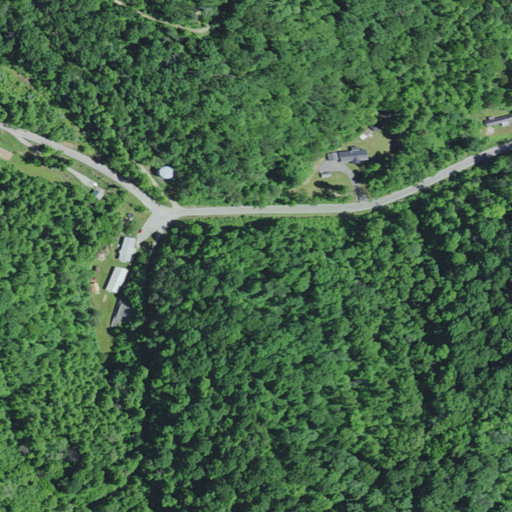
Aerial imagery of gap in Kentucky named Toler Gap containing deciduous forest, open development, mixed forest, and low intensity development